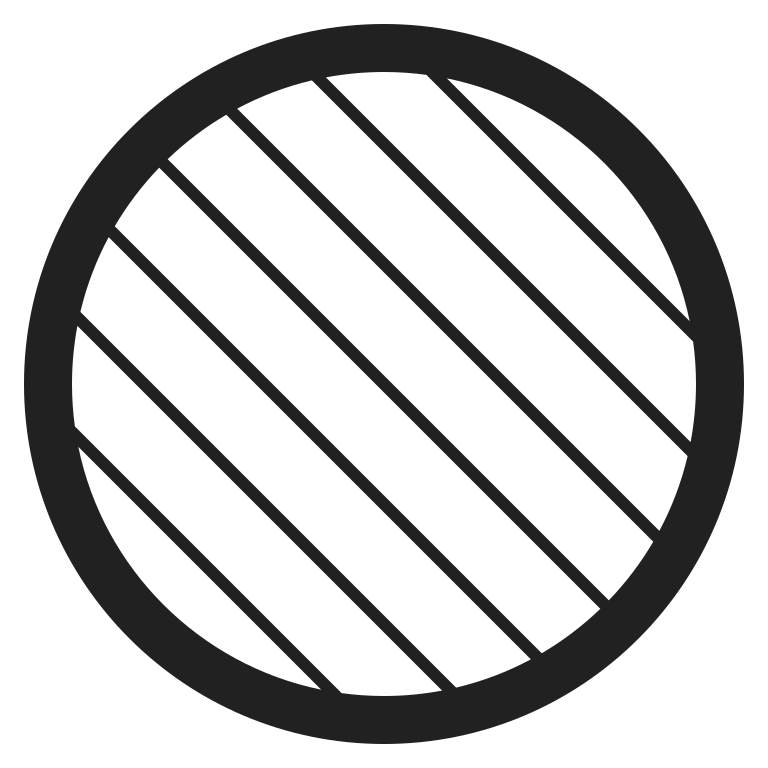
brown circle high contrast